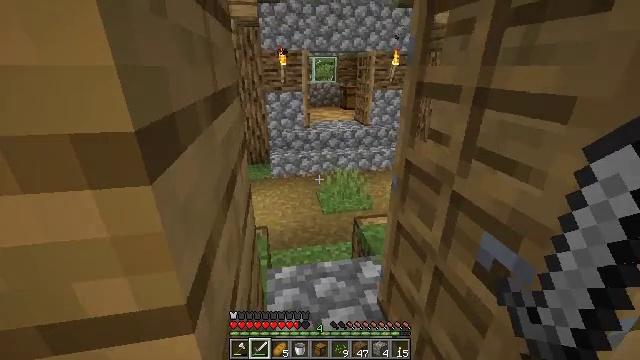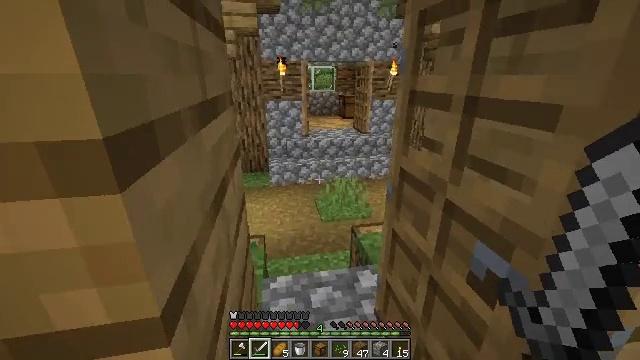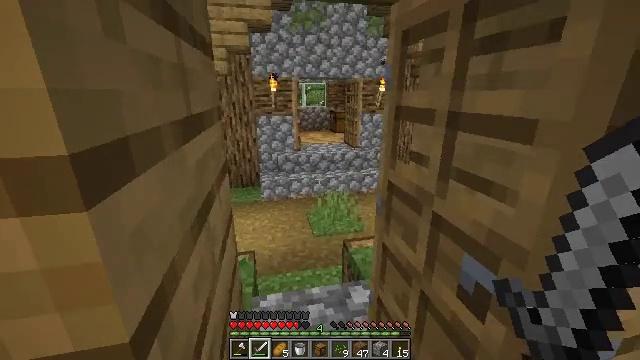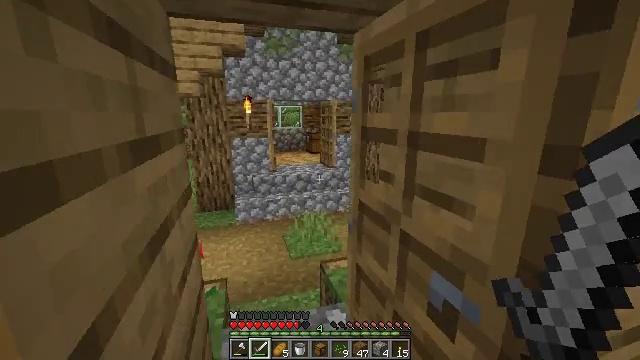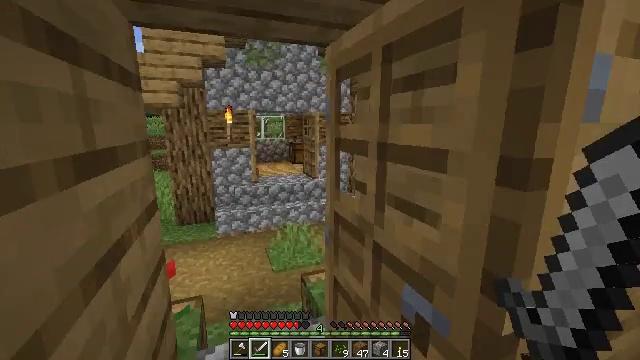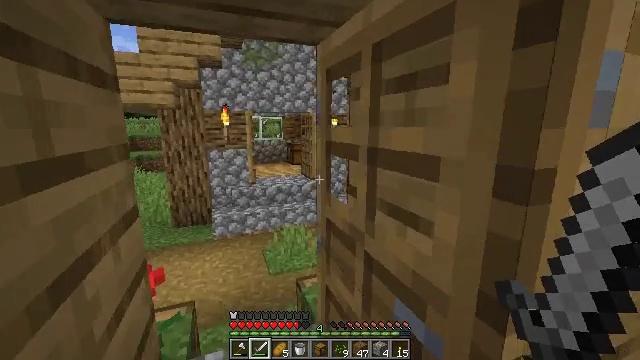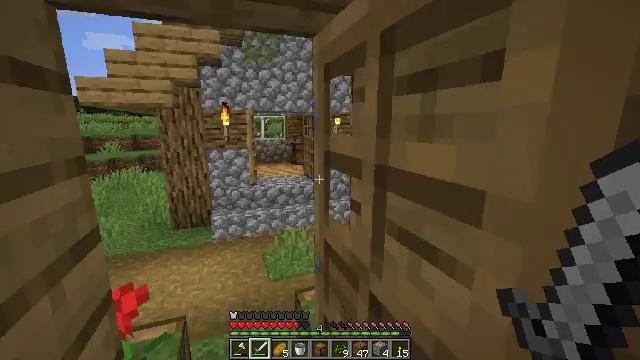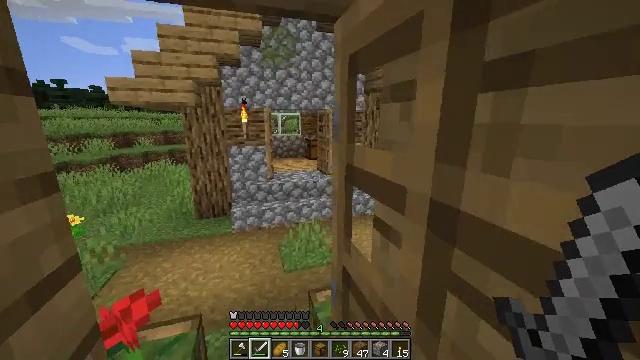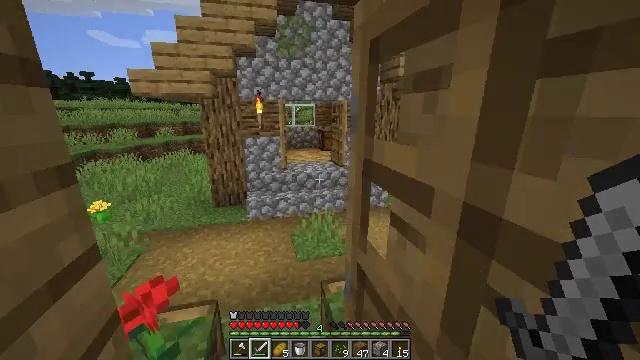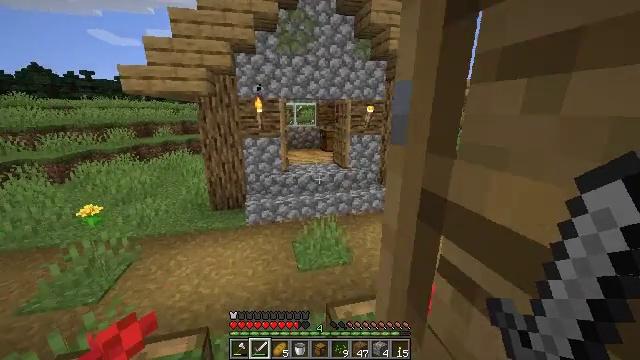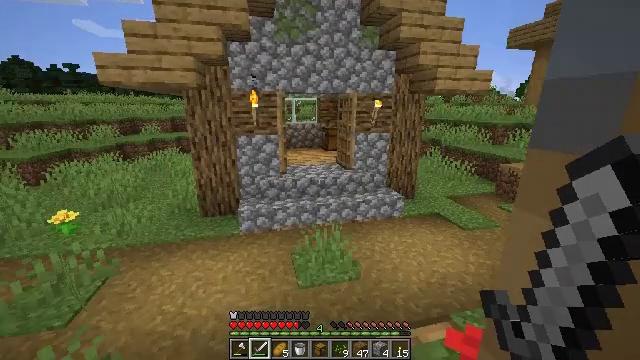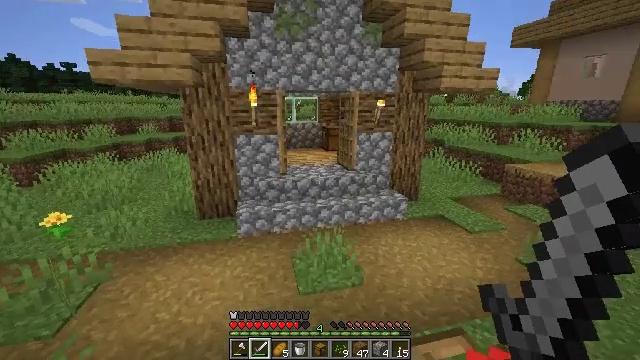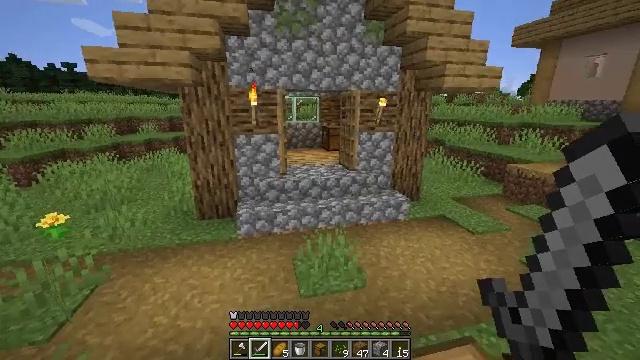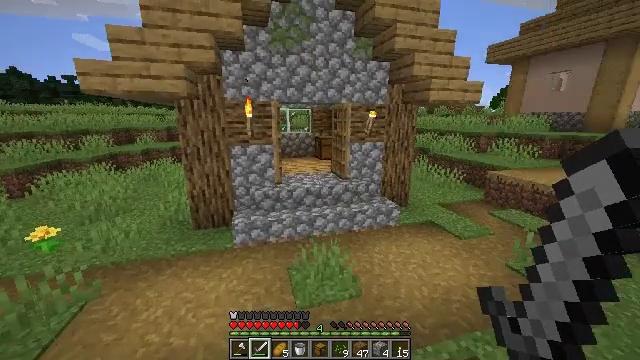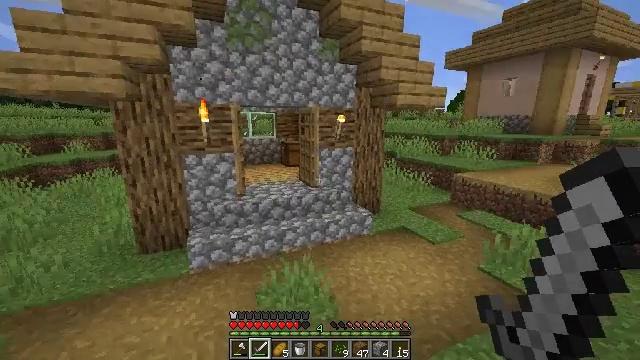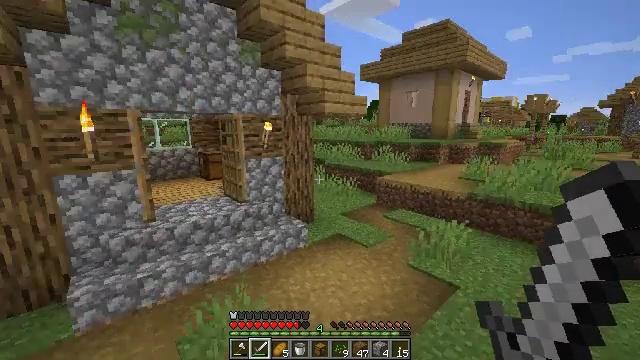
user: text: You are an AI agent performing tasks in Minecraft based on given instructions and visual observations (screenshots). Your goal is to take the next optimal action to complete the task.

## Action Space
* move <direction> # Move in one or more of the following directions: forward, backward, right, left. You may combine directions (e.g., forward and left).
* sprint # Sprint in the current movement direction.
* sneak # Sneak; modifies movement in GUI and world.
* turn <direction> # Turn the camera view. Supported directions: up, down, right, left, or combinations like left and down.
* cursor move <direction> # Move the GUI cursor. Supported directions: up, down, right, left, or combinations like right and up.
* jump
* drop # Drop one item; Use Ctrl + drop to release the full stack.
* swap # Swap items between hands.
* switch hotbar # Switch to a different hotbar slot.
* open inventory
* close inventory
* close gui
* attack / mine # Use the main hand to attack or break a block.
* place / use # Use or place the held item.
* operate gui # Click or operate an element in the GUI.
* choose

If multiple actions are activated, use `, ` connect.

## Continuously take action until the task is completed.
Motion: motion action
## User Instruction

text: Drop an iron sword.
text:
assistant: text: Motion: move forward, sprint, turn up
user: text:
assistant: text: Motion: move forward, sprint, turn right and up
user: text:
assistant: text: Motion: move forward, sprint, turn right and up
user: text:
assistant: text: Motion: move forward, sprint, turn right and up
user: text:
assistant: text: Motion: move forward, sprint
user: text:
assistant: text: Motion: move forward, sprint
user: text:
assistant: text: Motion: move forward, sprint, turn left and down
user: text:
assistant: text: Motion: move forward, sprint, turn left and down
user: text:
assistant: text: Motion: move forward, sprint
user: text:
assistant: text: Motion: move forward, sprint
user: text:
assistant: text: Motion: move forward, sprint
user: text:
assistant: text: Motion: move forward, sprint
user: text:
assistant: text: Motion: move forward, sprint, turn right and up
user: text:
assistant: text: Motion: move forward, sprint, turn right and up
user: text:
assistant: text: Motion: move forward, sprint, turn right and up
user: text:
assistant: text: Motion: move forward, sprint, turn right
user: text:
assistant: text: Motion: move forward, sprint, turn right
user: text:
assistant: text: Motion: move forward, sprint, turn right, jump
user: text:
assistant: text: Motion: move forward, sprint, jump
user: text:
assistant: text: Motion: move forward, sprint, turn right, jump
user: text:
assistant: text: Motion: move forward, sprint, turn right, jump
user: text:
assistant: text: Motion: move forward, sprint, turn right, jump
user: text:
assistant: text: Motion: move forward, sprint, turn right, jump
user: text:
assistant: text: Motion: move forward, sprint, turn right
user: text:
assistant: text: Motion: move forward, sprint
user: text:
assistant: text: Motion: move forward, sprint, turn right
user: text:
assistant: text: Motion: move forward, sprint, turn right and up
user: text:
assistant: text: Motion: move forward, sprint
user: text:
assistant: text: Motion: move forward, sprint
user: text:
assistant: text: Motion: move forward, sprint